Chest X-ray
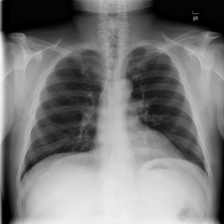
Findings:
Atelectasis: negative
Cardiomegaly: negative
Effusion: negative
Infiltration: negative
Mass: negative
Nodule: negative
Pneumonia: negative
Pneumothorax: negative
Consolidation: negative
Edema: negative
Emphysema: negative
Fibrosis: negative
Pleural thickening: negative
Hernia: negative